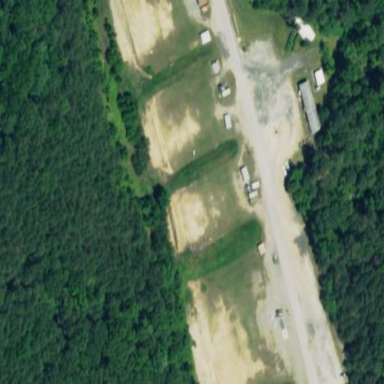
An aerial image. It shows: Shooting range pitch within military area.